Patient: sex F, age 67
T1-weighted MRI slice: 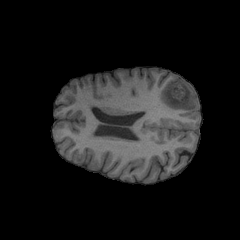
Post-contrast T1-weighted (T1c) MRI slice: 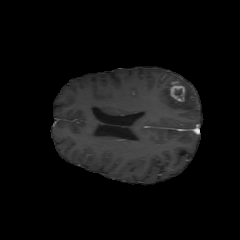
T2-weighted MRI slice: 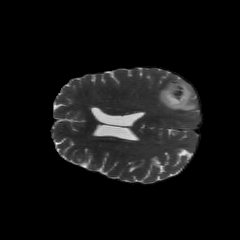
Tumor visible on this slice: yes
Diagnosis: Glioblastoma, IDH-wildtype
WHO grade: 4